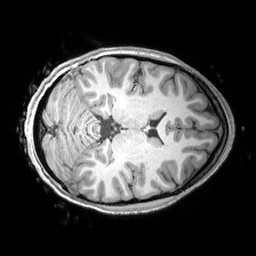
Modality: T1w
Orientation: axial
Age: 23
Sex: female
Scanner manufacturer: siemens
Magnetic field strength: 3 T
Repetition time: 2.53 s
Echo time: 0.00299 s